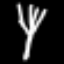
Label: fork